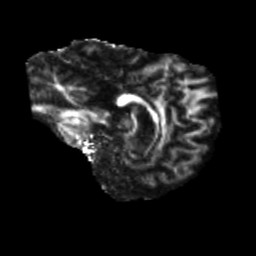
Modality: FA
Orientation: sagittal
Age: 62
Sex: female
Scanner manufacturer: siemens
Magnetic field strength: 3 T
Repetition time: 5.25 s
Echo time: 0.08 s